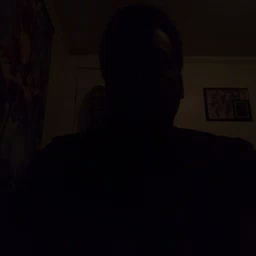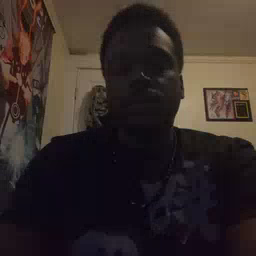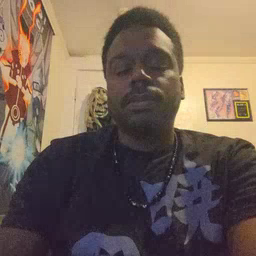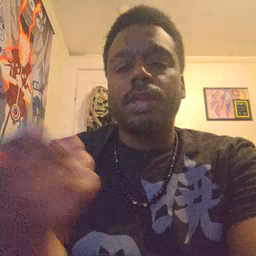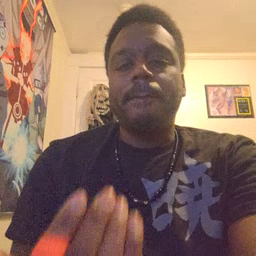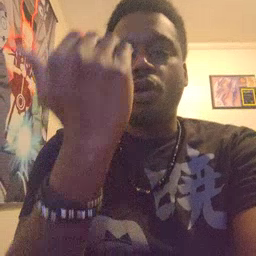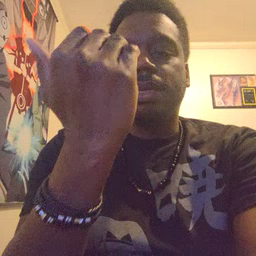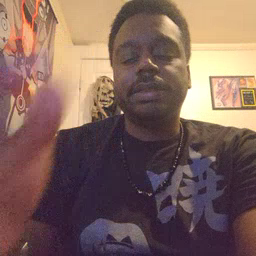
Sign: morning